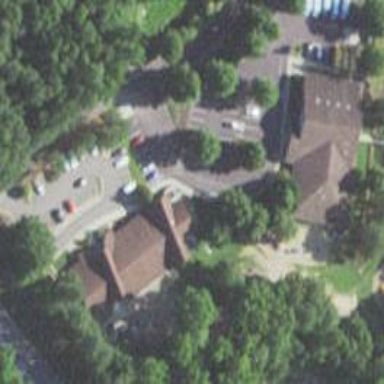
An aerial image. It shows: School.